— один из простейших методов численного решения уравнений. Чтобы решить уравнение с помощью МПИ, его представляют в виде\[x=f(x).\]Подставляя в качестве аргумента функции начальное приближение $x_0$, мы получим первое приближение $x_1$. Далее, подставляя $x_1$ в качестве аргумента функции, мы получим уже второе приближение $x_2$, и т.д. Функцию $f(x)$ всегда можно выбрать так, чтобы разница между последовательными приближениями уменьшалась, а результат вычислений становился всё ближе к правильному ответу.
Часть A. Уравнение Шиманского (5.5 балла) В этой задаче будем рассматривать фазовый переход жидкость–пар. Этот переход характеризуется удельной теплотой испарения жидкости $L$. В реальности удельная теплота испарения зависит от температуры. Эта зависимость может быть с хорошей точностью описана \[\frac L{L_0}=\operatorname{th}\left[\frac{L}{L_0} \frac{T_\mathrm c}{T}\right].\]Характерный вид зависимости $L(T)$ показан на рис. 1. Здесь $L_0$ и $T_\mathrm c$ – некоторые величины, определяемые природой жидкости. $L_0$ имеет размерность удельной теплоты испарения, а $T_\mathrm c$ называется жидкости. Физический смысл критической температуры мы выясним в следующей части задачи, а пока определим $L_0$ и $T_\mathrm c$ для воды по известным значениям $L(t)$.  Пусть нам известны значения удельной теплоты испарения жидкости $L_1$ и $L_2$ при температурах $T_1$ и $T_2$ соответственно (для определённости $T_2 > T_1$).
Запишите уравнение, которое позволит с помощью метода простой итерации найти величину $\dfrac{T_\mathrm c}{L_0}$, и уравнения, с помощью которых отсюда можно будет найти сами величины $T_\mathrm c$ и $L_0$. В листах ответов вам дана таблица пар точек $(t_1,L_1)$ и $(t_2,L_2)$ (по одной паре на строку).
Для каждой пары точек найдите величины $T_\mathrm c$ и $L_0$.
Часть B. Критическая точка воды (4.5 балла) Как вы могли заметить, удельная теплота испарения жидкости с ростом температуры уменьшается, обнуляясь при температуре выше критической. Таким образом, переход жидкость-пар при температуре выше критической не предполагал бы изменения энергии взаимодействия молекул, т.е. жидкость ничем не будет отличаться от пара.  Поскольку $\dfrac{\mathrm dT}{T^2}=-\mathrm d\left[\dfrac1T\right]$, для нахождения $p_\mathrm c$ удобно построить на миллиметровке график $L\left(\dfrac1T\right)$ и найти площадь $S$ под ним.
Найдите средние арифметические полученных вами значений, $\overline T_\mathrm c$ и $\overline L_0$.
Запишите формулу, которая позволяет с помощью метода простой итерации найти $L\left(\dfrac1T\right)$ по значениям $\overline L_0$ и $\overline T_\mathrm c$, полученным в предыдущей части.
С помощью этой формулы найдите зависимость $L\left(\dfrac1T\right)$ в диапазоне температур от $t=100~{}^\circ\mathrm C$ до $T_\mathrm c$.
Постройте график $L\left(\dfrac1T\right)$ в диапазоне от $t=100~{}^\circ\mathrm C$ до $T_\mathrm c$.
Вычислите площадь $S$ под графиком.
Выразите давление $p_\mathrm c$ в критической точке через $S$ и вычислите его , если давление $p_\text{н}(100~{}^\circ\mathrm C)=1.013\cdot10^5~\text{Па}$.
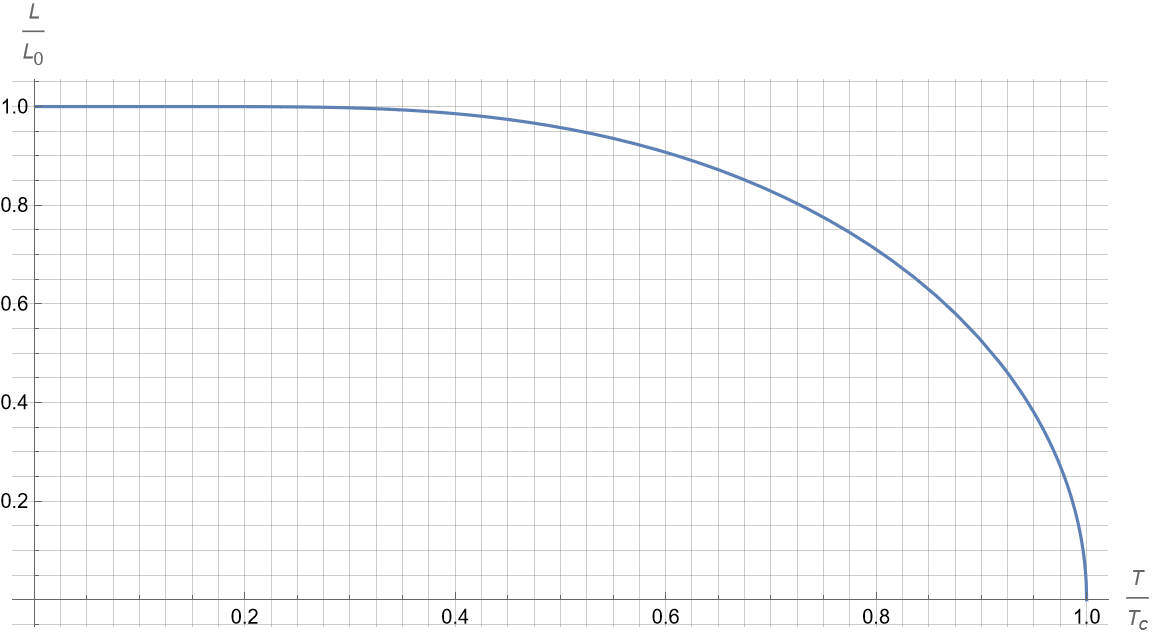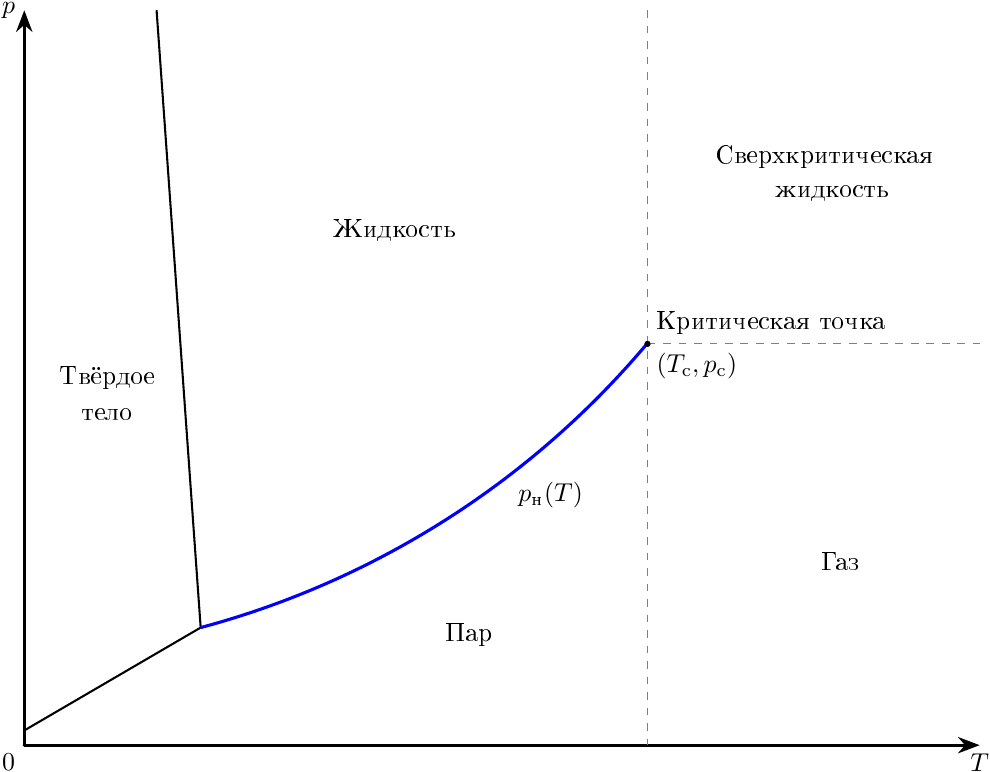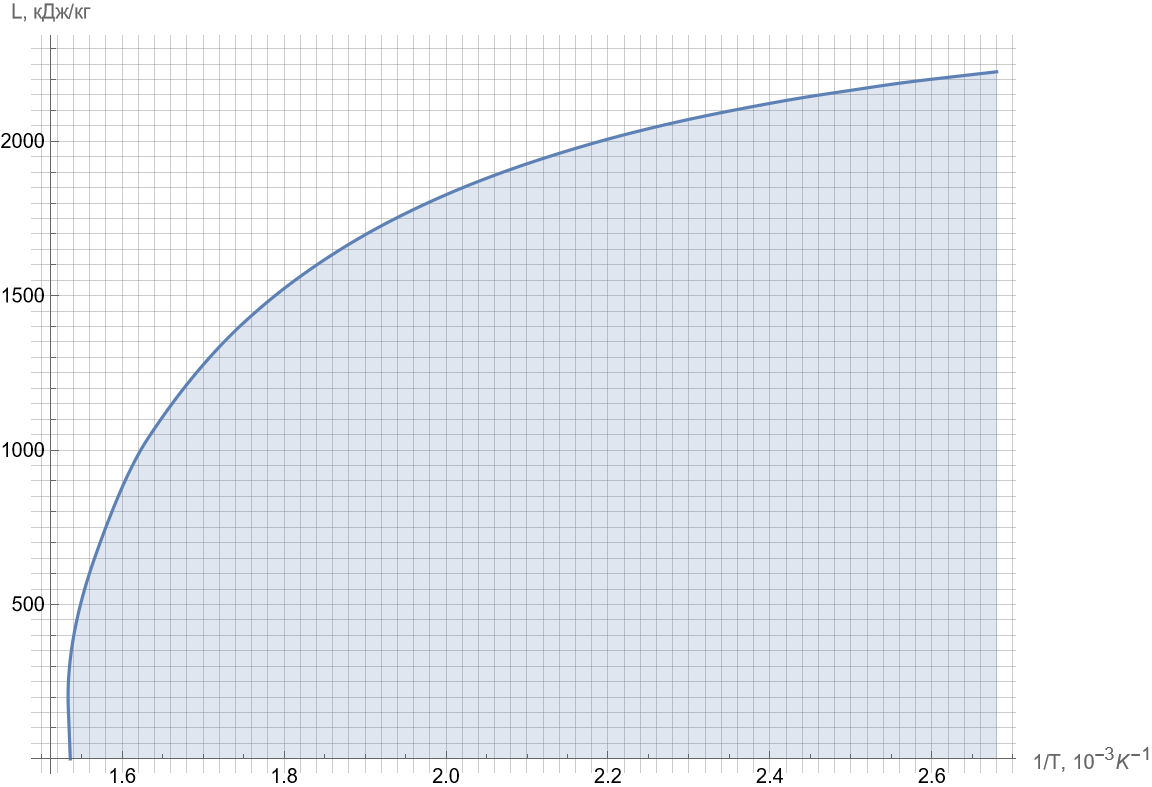
Запишите уравнение, которое позволит с помощью метода простой итерации найти величину $\dfrac{T_\mathrm c}{L_0}$, и уравнения, с помощью которых отсюда можно будет найти сами величины $T_\mathrm c$ и $L_0$.
Решение: \[\left\{\begin{array}l\dfrac{L_1}{L_0}=\operatorname{th}\left[\dfrac{L_1T_\mathrm c}{L_0T_1}\right]\\\dfrac{L_2}{L_0}=\operatorname{th}\left[\dfrac{L_2T_\mathrm c}{L_0T_2}\right]\end{array}\right.\implies L_1\operatorname{th}\left[\dfrac{L_2T_\mathrm c}{L_0T_2}\right]=L_2\operatorname{th}\left[\dfrac{L_1T_\mathrm c}{L_0T_1}\right]\implies\frac{T_\mathrm c}{L_0}=\frac{T_2}{L_2}\operatorname{arth}\left[\frac{L_2}{L_1}\operatorname{th}\left[\frac{L_1}{T_1}\frac{T_\mathrm c}{L_0}\right]\right]\\\implies L_0=L_1\Bigg/\operatorname{th}\left[\frac{L_1}{T_1}\frac{T_\mathrm c}{L_0}\right],\quad T_\mathrm c=L_0\times\frac{T_\mathrm c}{L_0}\]
Ответ: \[\frac{T_\mathrm c}{L_0}=\frac{T_2}{L_2}\operatorname{arth}\left[\frac{L_2}{L_1}\operatorname{th}\left[\frac{L_1}{T_1}\frac{T_\mathrm c}{L_0}\right]\right],\quad L_0=L_1\Bigg/\operatorname{th}\left[\frac{L_1}{T_1}\frac{T_\mathrm c}{L_0}\right],\quad T_\mathrm c=L_0\times\frac{T_\mathrm c}{L_0}\]

Для каждой пары точек найдите величины $T_\mathrm c$ и $L_0$.
Решение: | $t_1,~{}^\circ\mathrm C$ | $L_1,~\frac{кДж}{кг}$ | $t_2,~{}^\circ\mathrm C$ | $L_2,~\frac{кДж}{кг}$ | | $T_\mathrm c,~К$ | $L_0,~\frac{кДж}{кг}$ | | --- | --- | --- | --- | --- | --- | --- | | 151.8 | 2108 | 247.3 | 1728 | | 652.5 | 2419 | | 158.8 | 2086 | 253.2 | 1697 | | 653.2 | 2417 | | 165.0 | 2066 | 258.8 | 1667 | | 653.8 | 2414 | | 170.4 | 2048 | 263.9 | 1638 | | 654.1 | 2412 | | 175.4 | 2030 | 266.4 | 1624 | | 654.8 | 2409 | | 179.9 | 2014 | 271.1 | 1596 | | 655.0 | 2407 | | 184.1 | 1999 | 277.7 | 1556 | | 655.5 | 2405 | | 188.0 | 1985 | 281.9 | 1530 | | 655.9 | 2404 | | 191.6 | 1971 | 285.8 | 1504 | | 656.0 | 2402 | | 195.0 | 1958 | 289.6 | 1478 | | 656.1 | 2401 | | 198.3 | 1946 | 293.2 | 1453 | | 656.1 | 2402 | | 201.4 | 1934 | 296.7 | 1428 | | 656.1 | 2401 | | 204.3 | 1922 | 300.1 | 1403 | | 656.1 | 2400 | | 209.8 | 1900 | 303.3 | 1378 | | 656.0 | 2400 | | 212.4 | 1889 | 306.5 | 1353 | | 656.2 | 2399 | | 217.2 | 1868 | 309.5 | 1328 | | 656.2 | 2398 | | 221.8 | 1849 | 312.4 | 1304 | | 656.0 | 2400 | | 228.1 | 1820 | 315.3 | 1279 | | 656.1 | 2398 | | 233.8 | 1794 | 318.0 | 1254 | | 655.8 | 2400 | | 240.9 | 1760 | 320.7 | 1229 | | 655.6 | 2401 |
Ответ: | $t_1,~{}^\circ\mathrm C$ | $L_1,~\frac{кДж}{кг}$ | $t_2,~{}^\circ\mathrm C$ | $L_2,~\frac{кДж}{кг}$ | | $T_\mathrm c,~К$ | $L_0,~\frac{кДж}{кг}$ | | --- | --- | --- | --- | --- | --- | --- | | 151.8 | 2108 | 247.3 | 1728 | | 652.5 | 2419 | | 158.8 | 2086 | 253.2 | 1697 | | 653.2 | 2417 | | 165.0 | 2066 | 258.8 | 1667 | | 653.8 | 2414 | | 170.4 | 2048 | 263.9 | 1638 | | 654.1 | 2412 | | 175.4 | 2030 | 266.4 | 1624 | | 654.8 | 2409 | | 179.9 | 2014 | 271.1 | 1596 | | 655.0 | 2407 | | 184.1 | 1999 | 277.7 | 1556 | | 655.5 | 2405 | | 188.0 | 1985 | 281.9 | 1530 | | 655.9 | 2404 | | 191.6 | 1971 | 285.8 | 1504 | | 656.0 | 2402 | | 195.0 | 1958 | 289.6 | 1478 | | 656.1 | 2401 | | 198.3 | 1946 | 293.2 | 1453 | | 656.1 | 2402 | | 201.4 | 1934 | 296.7 | 1428 | | 656.1 | 2401 | | 204.3 | 1922 | 300.1 | 1403 | | 656.1 | 2400 | | 209.8 | 1900 | 303.3 | 1378 | | 656.0 | 2400 | | 212.4 | 1889 | 306.5 | 1353 | | 656.2 | 2399 | | 217.2 | 1868 | 309.5 | 1328 | | 656.2 | 2398 | | 221.8 | 1849 | 312.4 | 1304 | | 656.0 | 2400 | | 228.1 | 1820 | 315.3 | 1279 | | 656.1 | 2398 | | 233.8 | 1794 | 318.0 | 1254 | | 655.8 | 2400 | | 240.9 | 1760 | 320.7 | 1229 | | 655.6 | 2401 | Ответ: $t_1,~{}^\circ\mathrm C$$L_1,~\frac{кДж}{кг}$$t_2,~{}^\circ\mathrm C$$L_2,~\frac{кДж}{кг}$$T_\mathrm c,~К$$L_0,~\frac{кДж}{кг}$151.82108247.31728652.52419158.82086253.21697653.22417165.02066258.81667653.82414170.42048263.91638654.12412175.42030266.41624654.82409179.92014271.11596655.02407184.11999277.71556655.52405188.01985281.91530655.92404191.61971285.81504656.02402195.01958289.61478656.12401198.31946293.21453656.12402201.41934296.71428656.12401204.31922300.11403656.12400209.81900303.31378656.02400212.41889306.51353656.22399217.21868309.51328656.22398221.81849312.41304656.02400228.11820315.31279656.12398233.81794318.01254655.82400240.91760320.71229655.62401

Найдите средние арифметические полученных вами значений, $\overline T_\mathrm c$ и $\overline L_0$.
Ответ: \[\overline T_\mathrm c=655.3~К,\quad\overline L_0=2404~\frac{кДж}{кг}\]

Запишите формулу, которая позволяет с помощью метода простой итерации найти $L\left(\dfrac1T\right)$ по значениям $\overline L_0$ и $\overline T_\mathrm c$, полученным в предыдущей части.
Ответ: \[L=\overline L_0\operatorname{th}\left[\frac{\overline T_\mathrm c}{\overline L_0} L\frac1T\right]\]

С помощью этой формулы найдите зависимость $L\left(\dfrac1T\right)$ в диапазоне температур от $t=100~{}^\circ\mathrm C$ до $T_\mathrm c$. Примечание: Пересчитайте не менее 20 точек, старайтесь покрыть диапазон однородно. Это увеличит точность ваших дальнейших расчётов.

$1/T,~10^{-3}~К^{-1}$$L,~кДж/кг$ $1/T,~10^{-3}~К^{-1}$$L,~кДж/кг$1.54395 2.1419611.60879 2.2020071.661144 2.2620471.721334 2.3220821.781481 2.3821131.841599 2.4421411.901697 2.5021651.961779 2.5621882.021849 2.6222072.081909 2.682225
Решение: $1/T,~10^{-3}~К^{-1}$$L,~кДж/кг$ $1/T,~10^{-3}~К^{-1}$$L,~кДж/кг$1.54395 2.1419611.60879 2.2020071.661144 2.2620471.721334 2.3220821.781481 2.3821131.841599 2.4421411.901697 2.5021651.961779 2.5621882.021849 2.6222072.081909 2.682225 | $1/T,~10^{-3}~К^{-1}$ | $L,~кДж/кг$ | | $1/T,~10^{-3}~К^{-1}$ | $L,~кДж/кг$ | | --- | --- | --- | --- | --- | | 1.54 | 395 | | 2.14 | 1961 | | 1.60 | 879 | | 2.20 | 2007 | | 1.66 | 1144 | | 2.26 | 2047 | | 1.72 | 1334 | | 2.32 | 2082 | | 1.78 | 1481 | | 2.38 | 2113 | | 1.84 | 1599 | | 2.44 | 2141 | | 1.90 | 1697 | | 2.50 | 2165 | | 1.96 | 1779 | | 2.56 | 2188 | | 2.02 | 1849 | | 2.62 | 2207 | | 2.08 | 1909 | | 2.68 | 2225 |

Постройте график $L\left(\dfrac1T\right)$ в диапазоне от $t=100~{}^\circ\mathrm C$ до $T_\mathrm c$.

Вычислите площадь $S$ под графиком.
Ответ: \[S=2.04\cdot10^3~\frac{Дж}{кг\cdotК}\]Примечание: Площадь можно посчитать методом трапеций, минуя непосредственное построение графика.

Выразите давление $p_\mathrm c$ в критической точке через $S$ и вычислите его с тремя значащими цифрами , если давление $p_\text{н}(100~{}^\circ\mathrm C)=1.013\cdot10^5~\text{Па}$.
Ответ: \[p_\mathrm c=p_н(100~{}^\circ\mathrm С)\exp\left[{\frac{\mu S}R}\right]=8.36\cdot10^6~Па\]Примечание: результат получился заметно заниженным, поскольку уравнение Клапейрона—Клаузиуса было записано в пренебрежении удельным объёмом жидкой фазы и отличием пара от идеального газа, что особенно некорректно вблизи критической точки.
Темы:
PE, Термодинамика, Обработка данных, Сборы XY, Численное решение, W, Фазовые переходы, Численное интегрирование, 2024